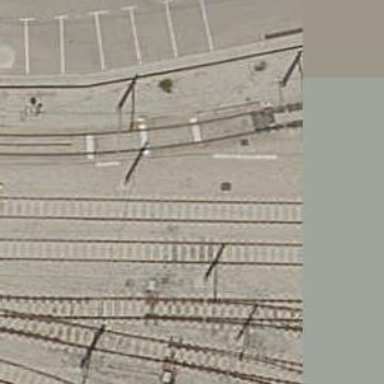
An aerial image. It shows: Light rail railway line.